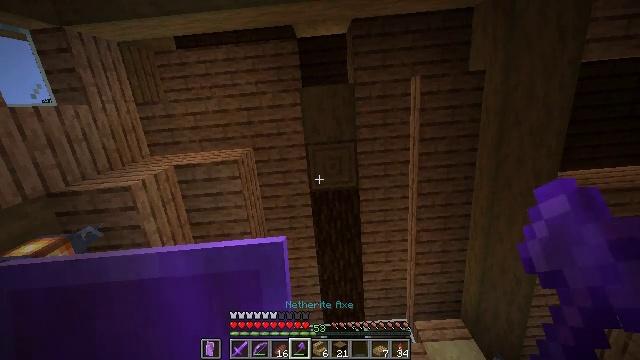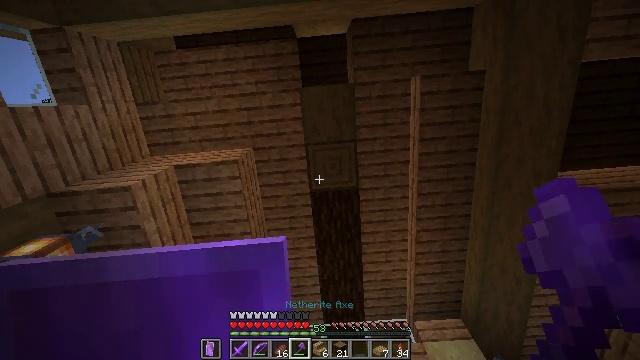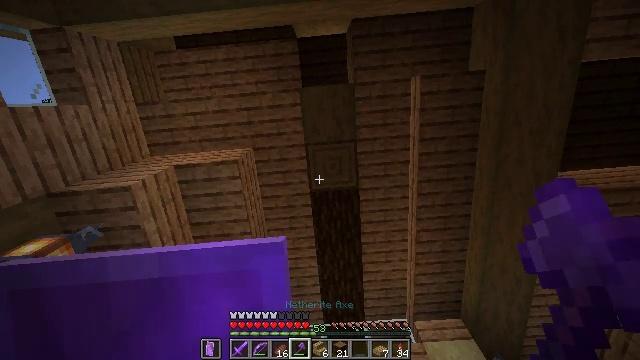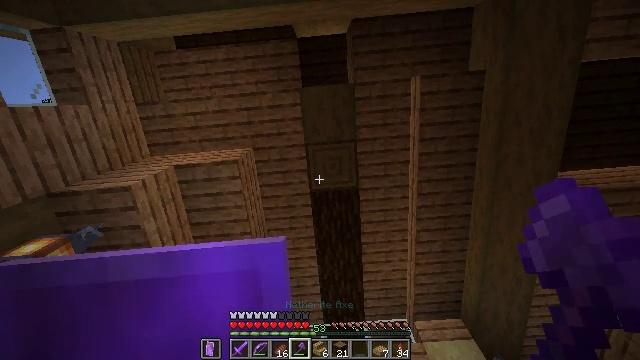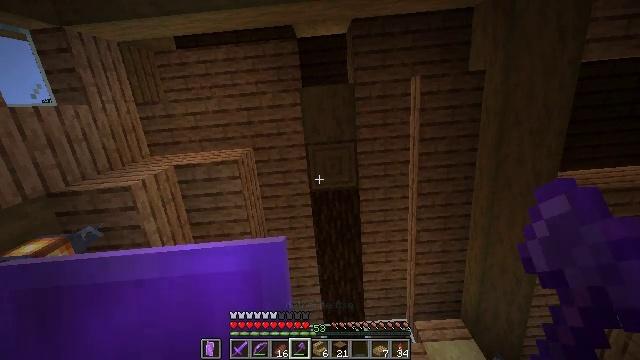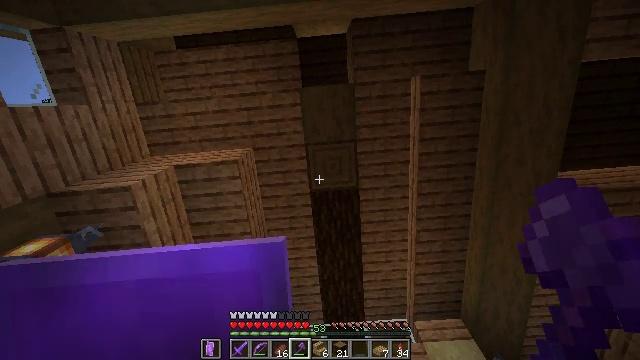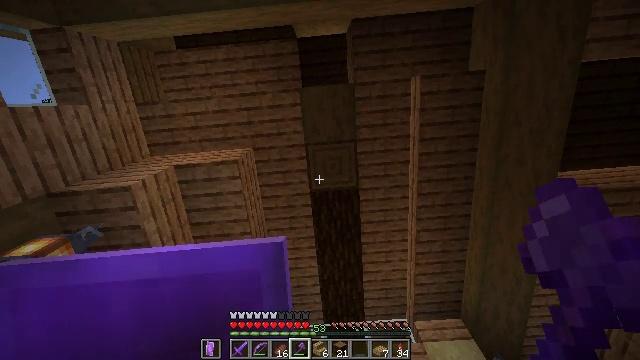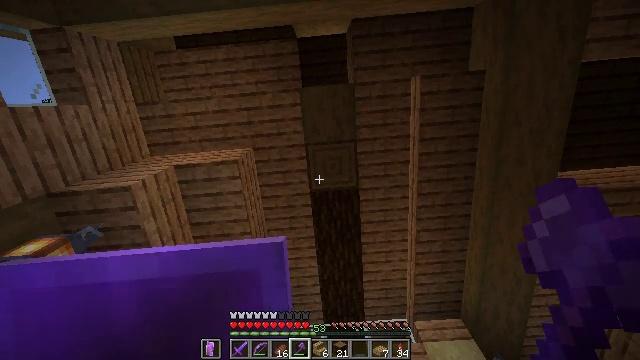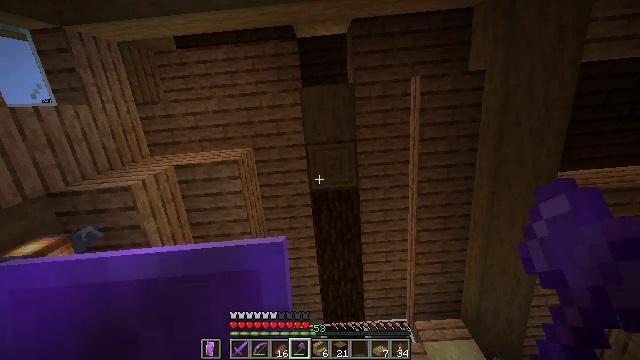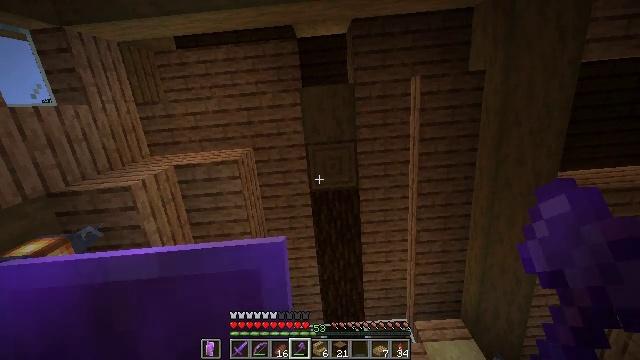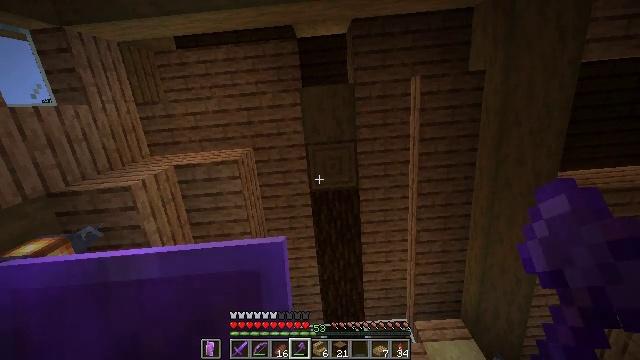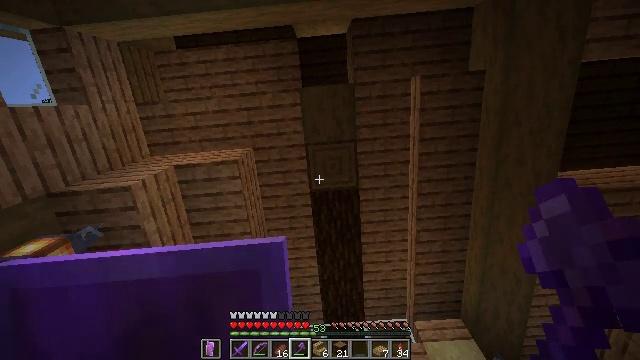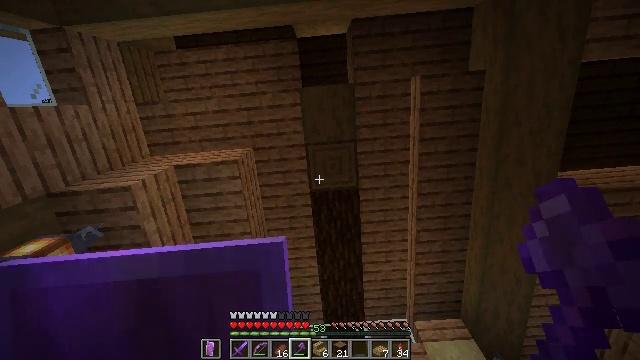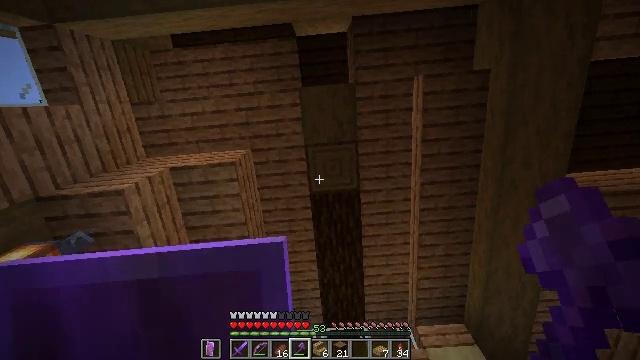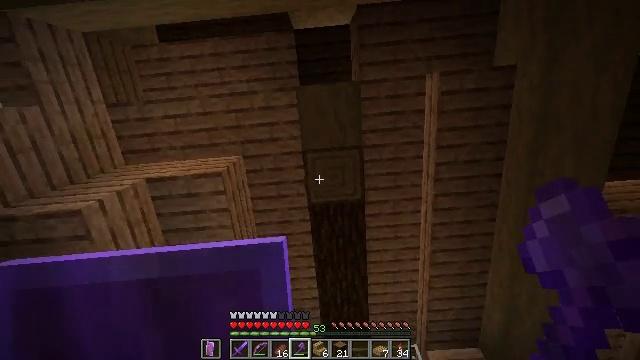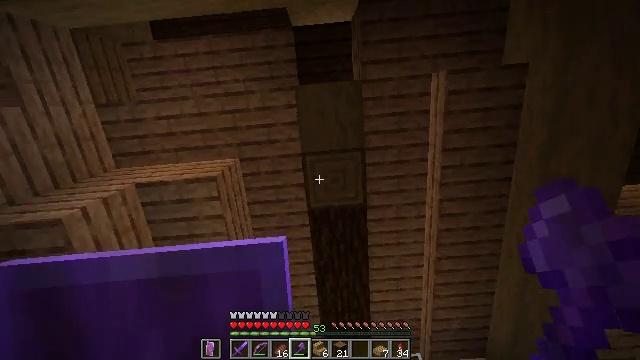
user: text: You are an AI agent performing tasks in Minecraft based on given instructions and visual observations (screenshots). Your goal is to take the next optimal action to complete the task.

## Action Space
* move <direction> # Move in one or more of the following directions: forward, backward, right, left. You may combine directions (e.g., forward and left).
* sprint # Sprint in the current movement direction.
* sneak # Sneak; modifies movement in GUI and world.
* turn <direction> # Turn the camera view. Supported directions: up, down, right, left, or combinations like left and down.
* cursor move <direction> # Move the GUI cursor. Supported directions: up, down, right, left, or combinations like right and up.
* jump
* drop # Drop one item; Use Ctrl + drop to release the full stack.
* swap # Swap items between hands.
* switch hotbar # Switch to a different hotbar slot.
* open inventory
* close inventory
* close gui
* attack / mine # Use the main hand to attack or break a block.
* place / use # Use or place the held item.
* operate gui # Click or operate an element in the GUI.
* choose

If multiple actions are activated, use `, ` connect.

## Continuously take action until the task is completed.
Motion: motion action
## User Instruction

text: Break the spruce log from the tree.
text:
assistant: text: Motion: no_op
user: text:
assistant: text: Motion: no_op
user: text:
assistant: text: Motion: no_op
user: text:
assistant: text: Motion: no_op
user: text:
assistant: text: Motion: no_op
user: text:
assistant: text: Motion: no_op
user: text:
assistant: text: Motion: no_op
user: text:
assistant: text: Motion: no_op
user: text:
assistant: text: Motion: no_op
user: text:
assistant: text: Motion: no_op
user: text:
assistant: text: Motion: no_op
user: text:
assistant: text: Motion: no_op
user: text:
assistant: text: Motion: jump
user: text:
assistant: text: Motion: jump
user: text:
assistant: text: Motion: jump
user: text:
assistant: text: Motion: jump
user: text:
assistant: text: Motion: attack / mine, jump
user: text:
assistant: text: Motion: attack / mine, jump
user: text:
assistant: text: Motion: attack / mine, jump
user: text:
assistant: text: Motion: attack / mine, jump
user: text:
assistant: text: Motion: attack / mine, jump
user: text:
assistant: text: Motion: attack / mine, jump
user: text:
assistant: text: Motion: attack / mine, jump
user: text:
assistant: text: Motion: attack / mine, jump
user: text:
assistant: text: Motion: attack / mine, jump
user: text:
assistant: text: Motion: attack / mine, jump
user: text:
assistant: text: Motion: attack / mine, jump
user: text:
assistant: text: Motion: attack / mine, jump
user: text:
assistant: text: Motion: attack / mine, jump
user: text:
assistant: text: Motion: attack / mine, jump